This is a demodulated (Hilbert-envelope) spectrum computed from a bearing vibration snapshot; the dashed markers indicate where each bearing fault type would appear (BPFO, BPFI, BSF, FTF). What is the most likely bearing condition (normal, inner_race, outer_race, ball)?
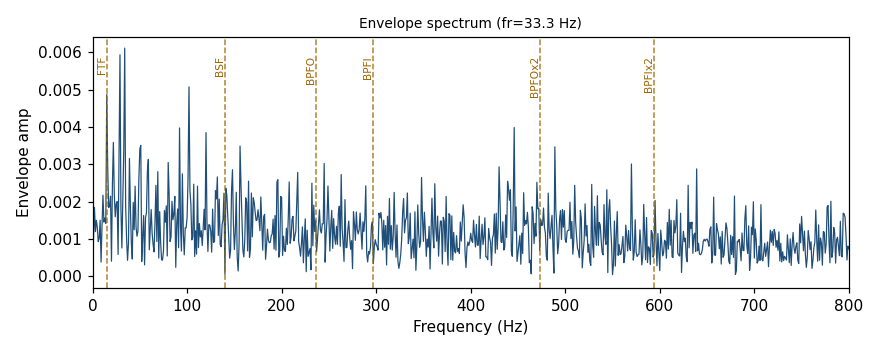
Answer: normal